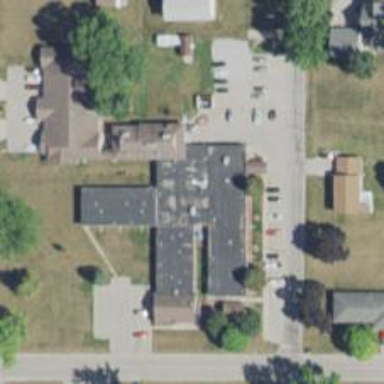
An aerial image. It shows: Nursing home.